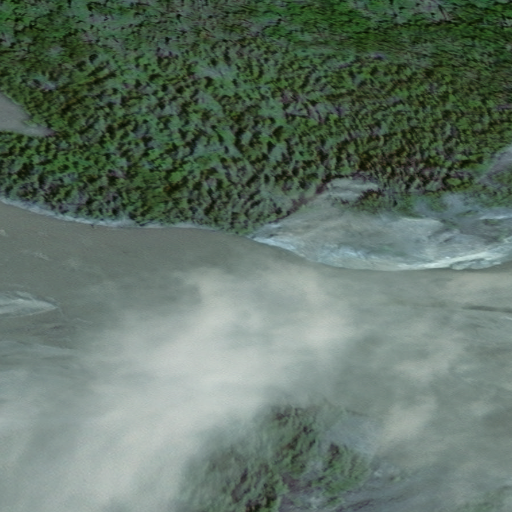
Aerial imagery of valley in Alaska named Jackass Canyon containing only unknown